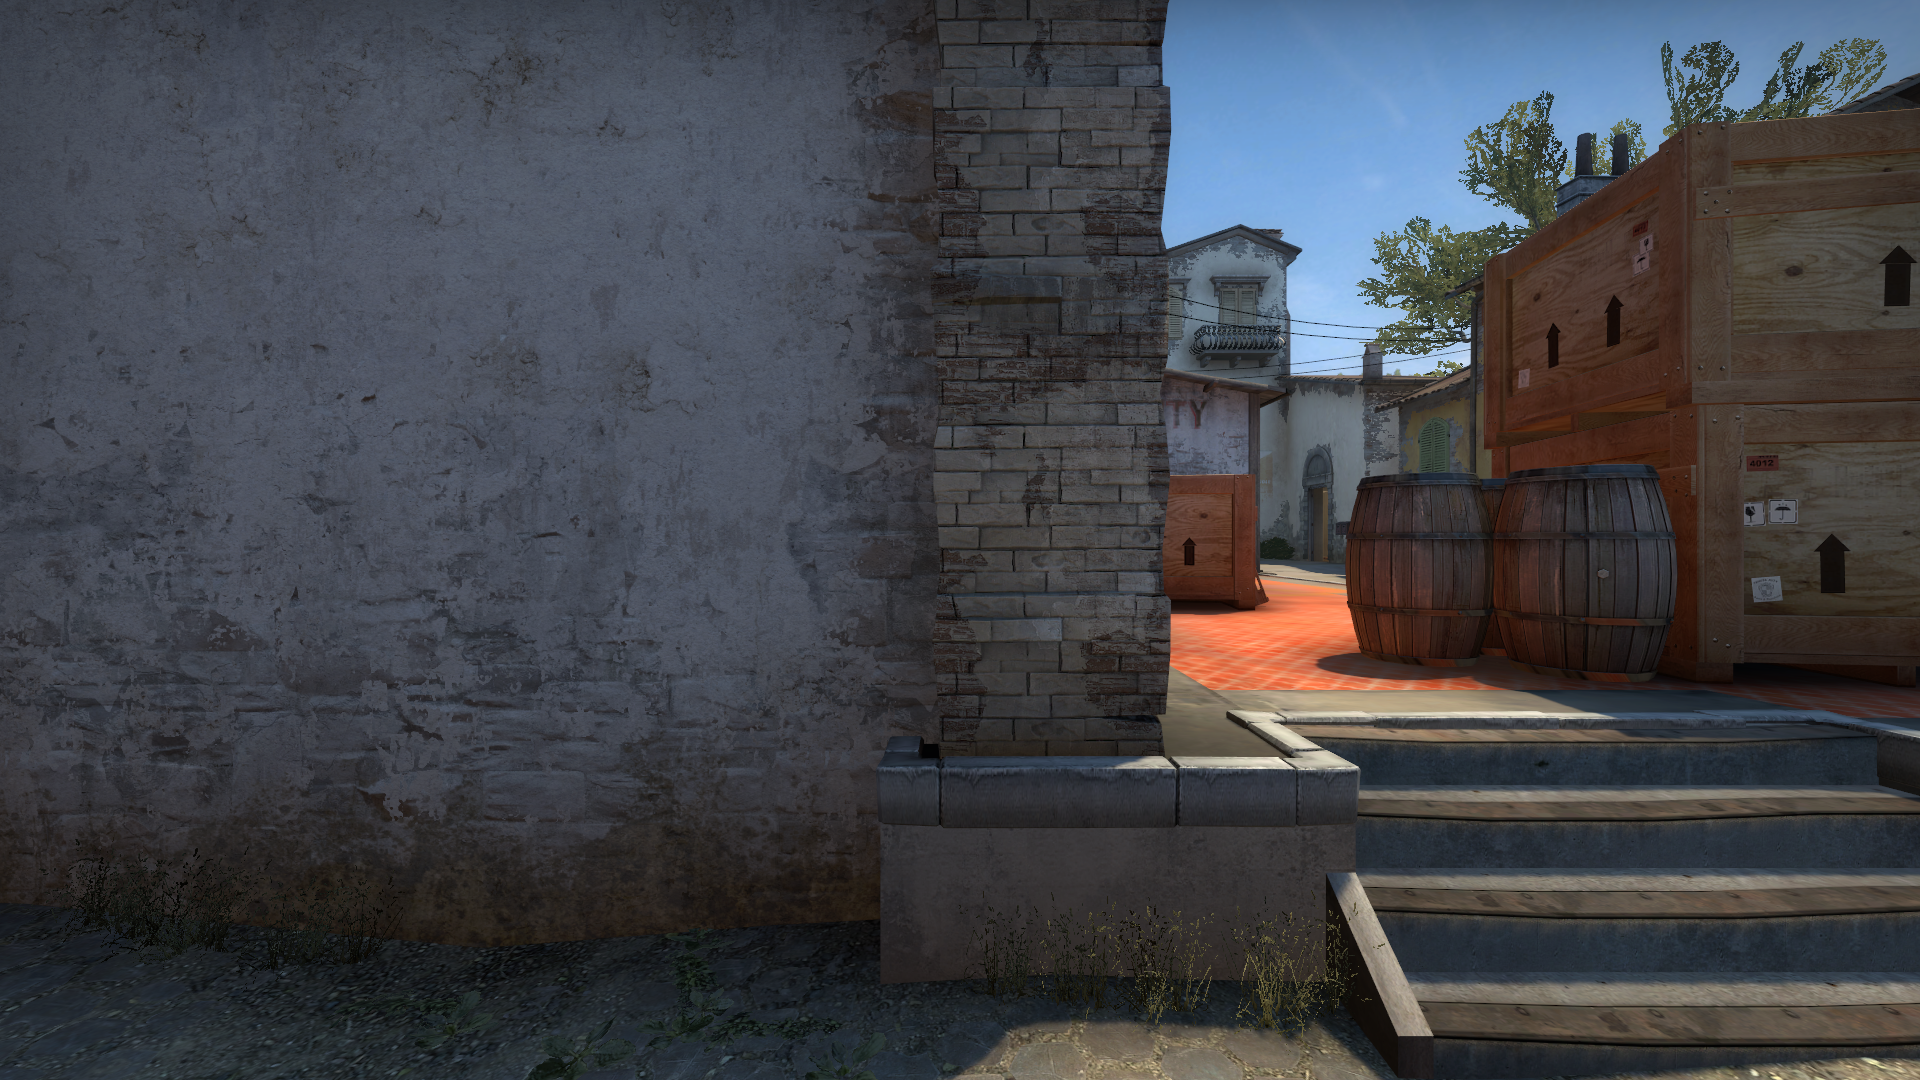
Map: de_inferno